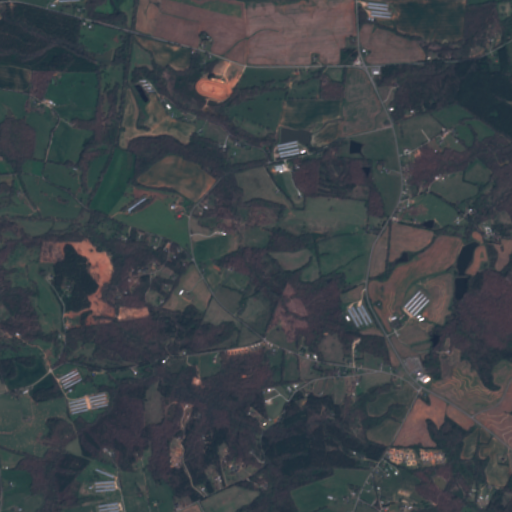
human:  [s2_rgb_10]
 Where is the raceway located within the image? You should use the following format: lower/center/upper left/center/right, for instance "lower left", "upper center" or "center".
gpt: The raceway is located in the upper center of the image.
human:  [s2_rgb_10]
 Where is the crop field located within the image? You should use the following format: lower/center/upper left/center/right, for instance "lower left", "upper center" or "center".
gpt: There is no crop field in the image.